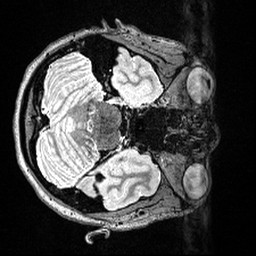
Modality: T2w
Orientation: axial
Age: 22
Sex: female